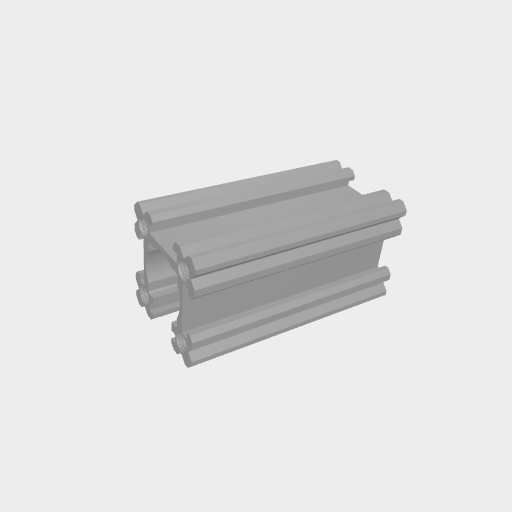
Part: OpenGoRAIL48